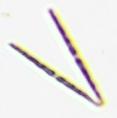
Label: Thalassionema